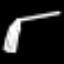
Label: pencil